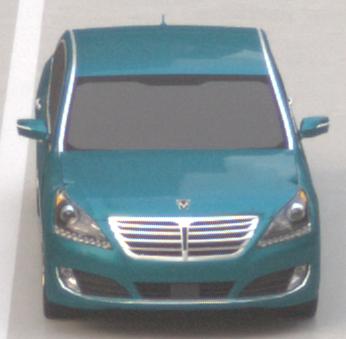
Make: Hyundai
Model: Equus
Detailed model: Gen. 2 VI
Model produced from: 2009
Model produced until: 2016
Doors: 4
Color: blue
Road condition: wet road
Daytime: morning or afternoon
Contrast: low contrast